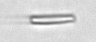
Label: fiber